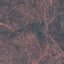
Label: HerbaceousVegetation